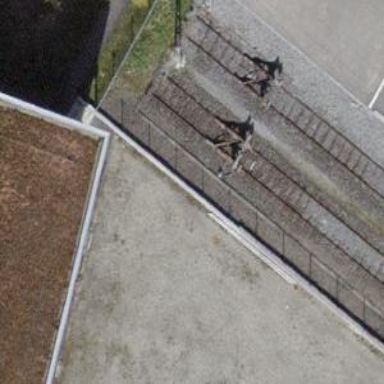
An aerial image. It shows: Railway buffer stop.